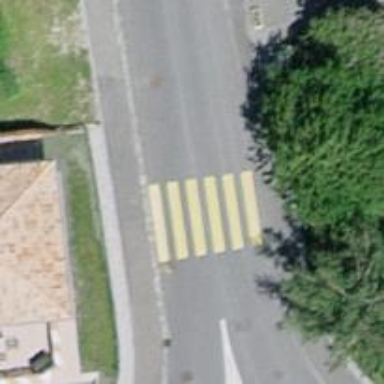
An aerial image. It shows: Marked footway crossing with zebra markings.